Interaction volume radius: 10 \u00c5
Interaction volume height: 10 \u00c5
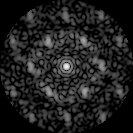
Disorder parameter: 0.5593